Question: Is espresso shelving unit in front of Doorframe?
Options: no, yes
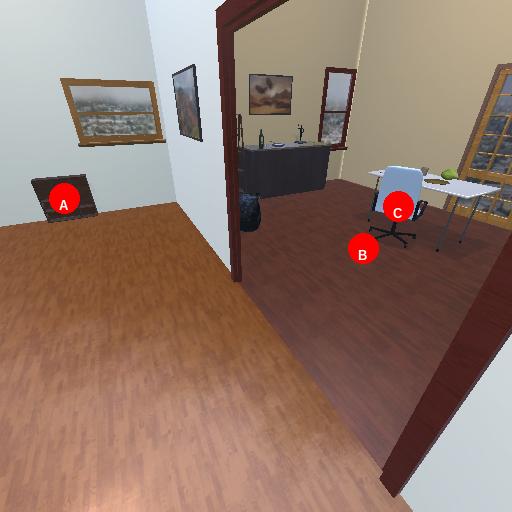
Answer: no